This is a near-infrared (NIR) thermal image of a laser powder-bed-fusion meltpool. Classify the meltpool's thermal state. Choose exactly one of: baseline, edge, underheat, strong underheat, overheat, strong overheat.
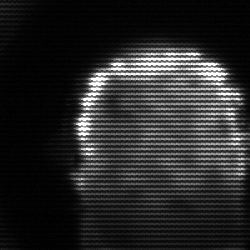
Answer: baseline